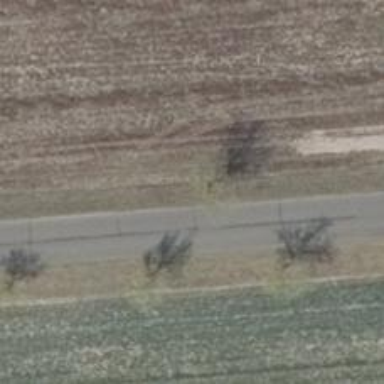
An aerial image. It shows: Row of deciduous broadleaved trees.